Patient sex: M
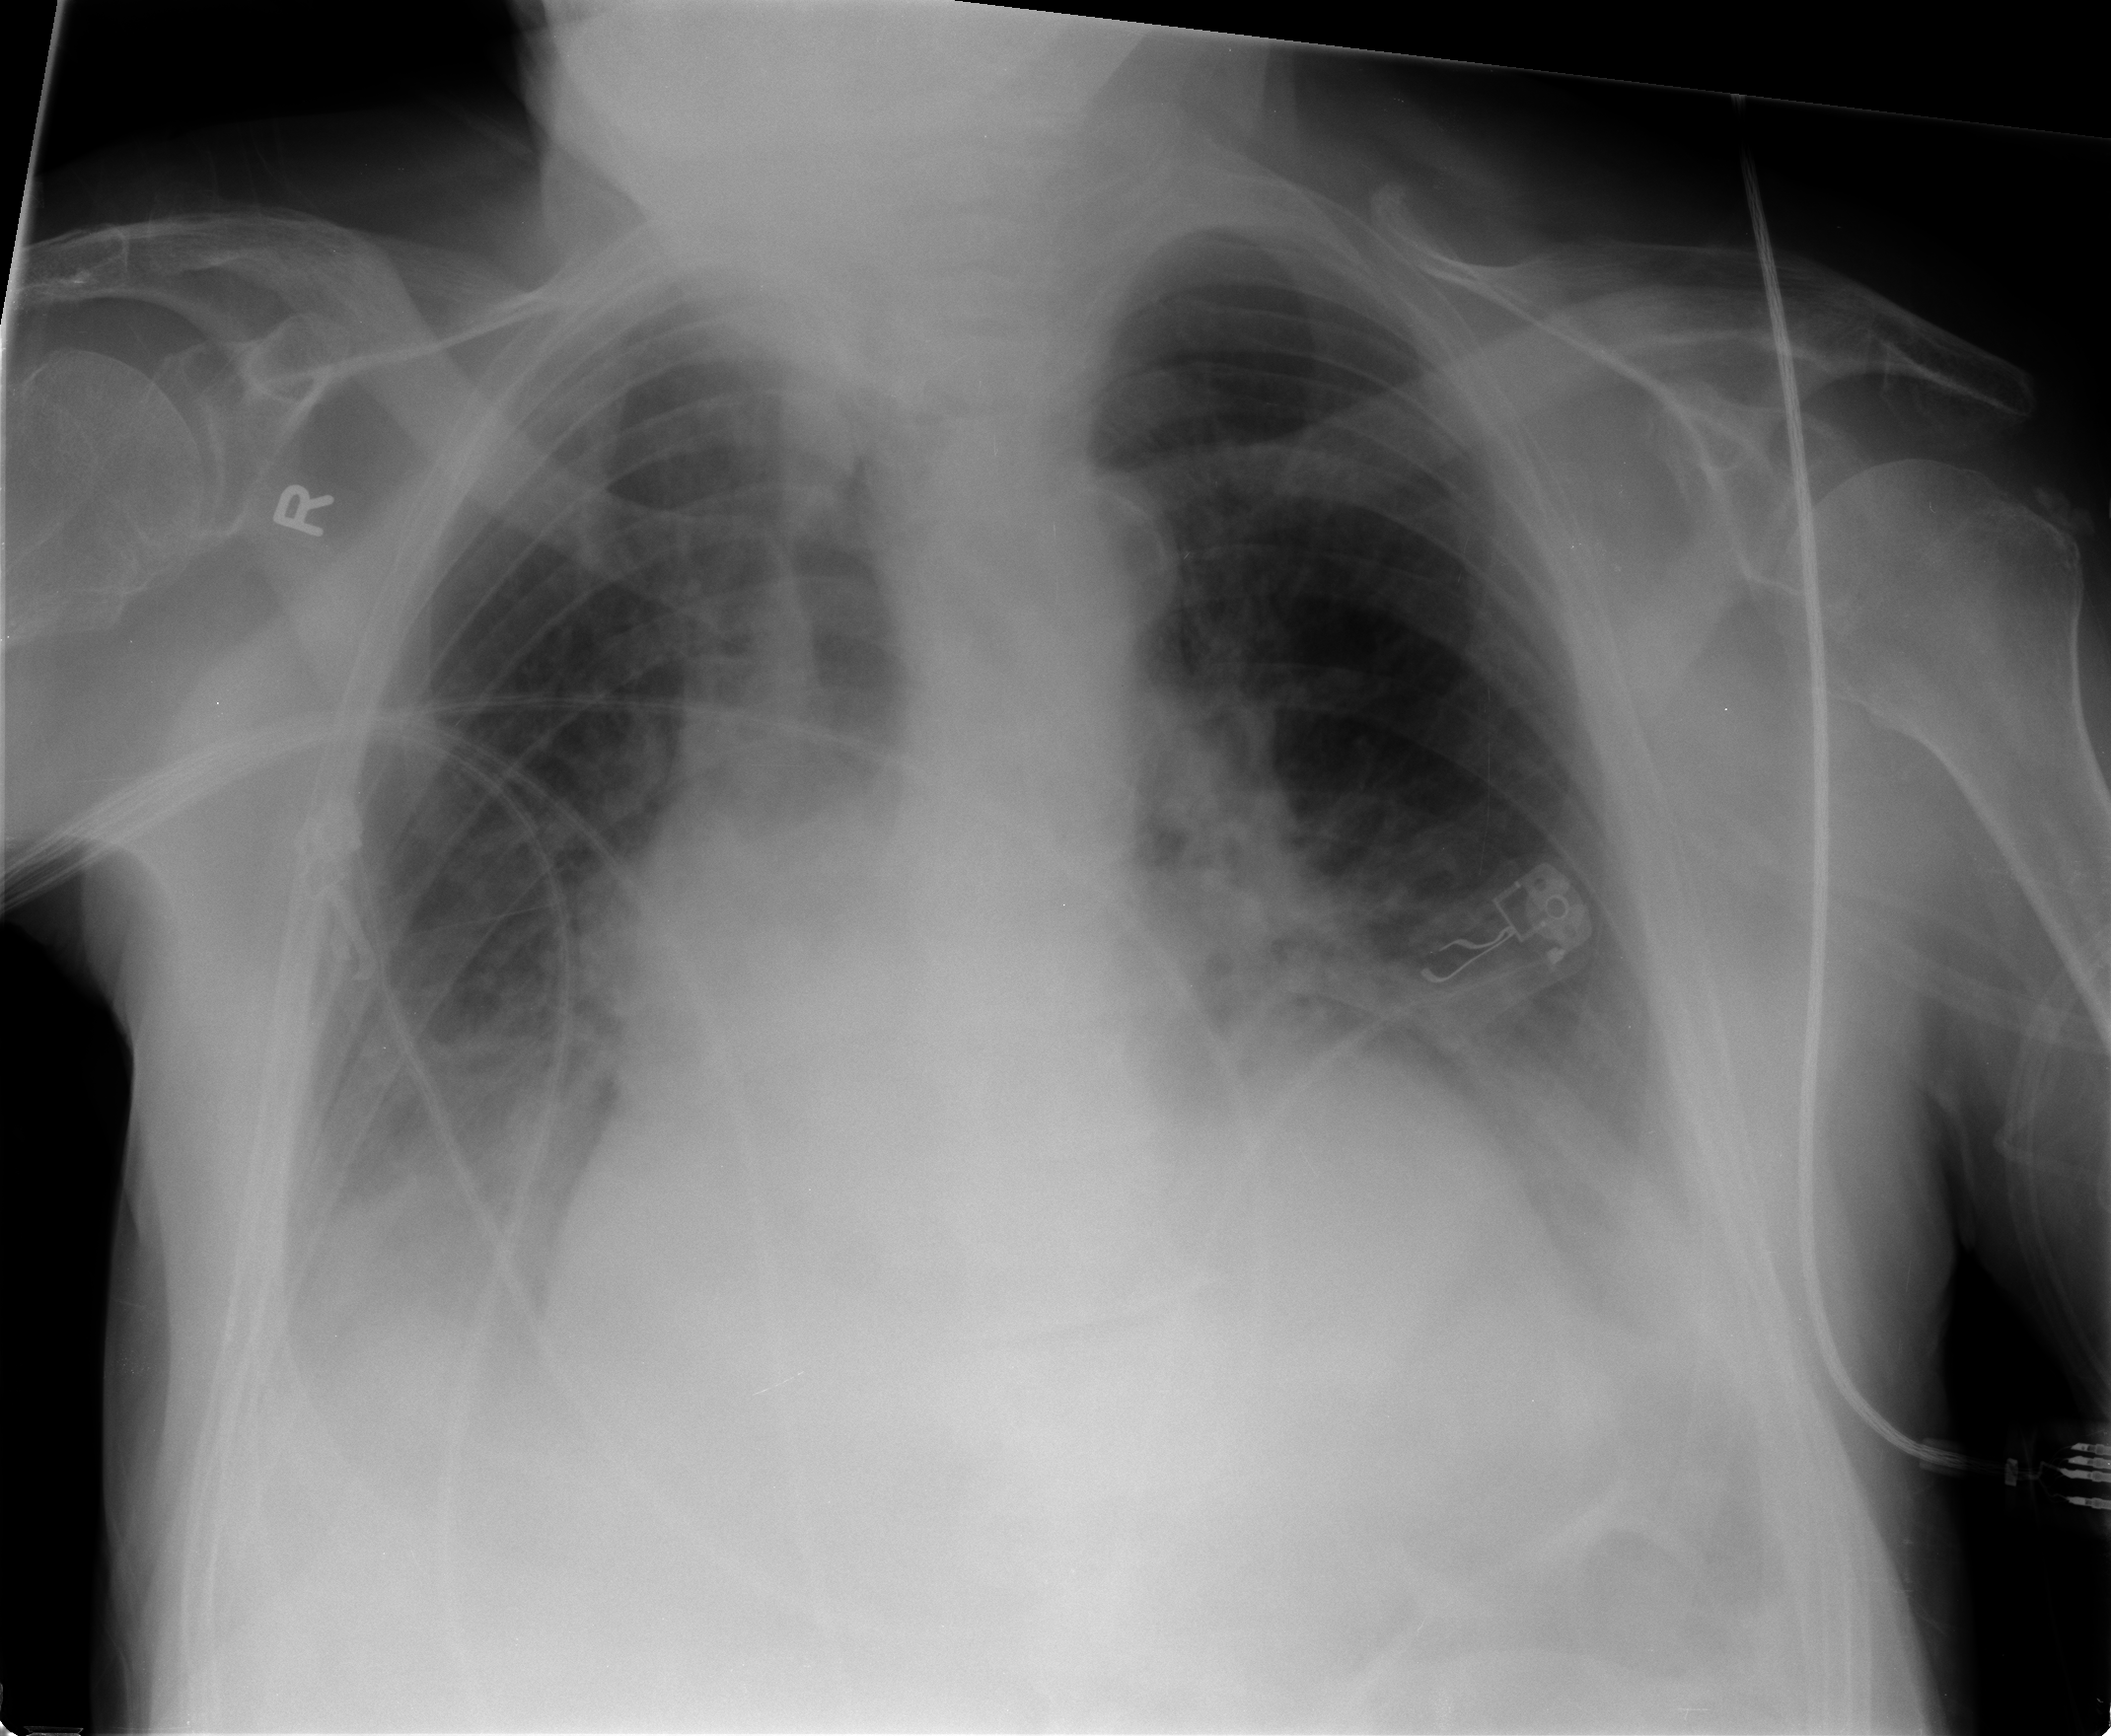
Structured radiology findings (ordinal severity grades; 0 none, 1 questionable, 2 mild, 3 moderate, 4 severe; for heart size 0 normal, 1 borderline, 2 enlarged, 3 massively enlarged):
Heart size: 3
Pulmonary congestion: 1
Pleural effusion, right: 2
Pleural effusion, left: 2
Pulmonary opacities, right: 0
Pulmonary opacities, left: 0
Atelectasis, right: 2
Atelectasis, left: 2